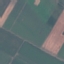
Land use / land cover: AnnualCrop